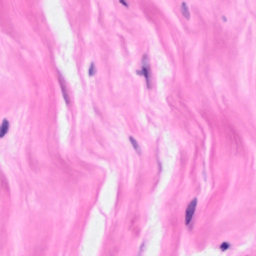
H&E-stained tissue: Breast